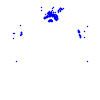
Particle: pion